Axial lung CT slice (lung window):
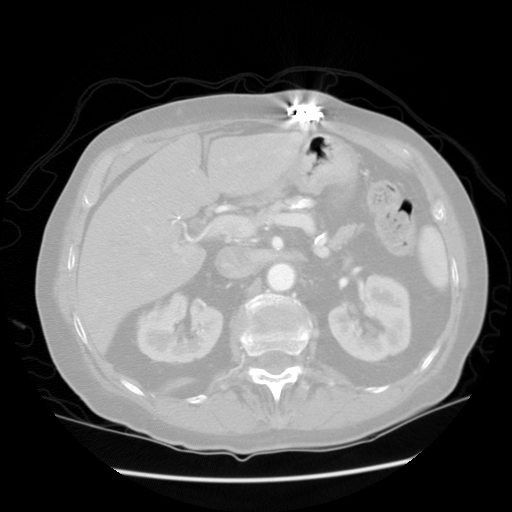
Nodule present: no